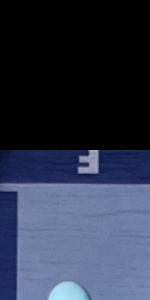
Label: Empty